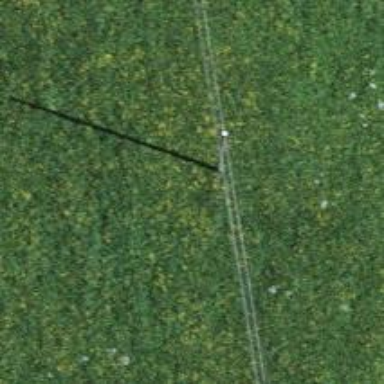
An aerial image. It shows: Minor power line.